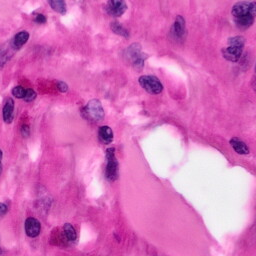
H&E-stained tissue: Pancreatic